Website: apple
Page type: customer-info-address
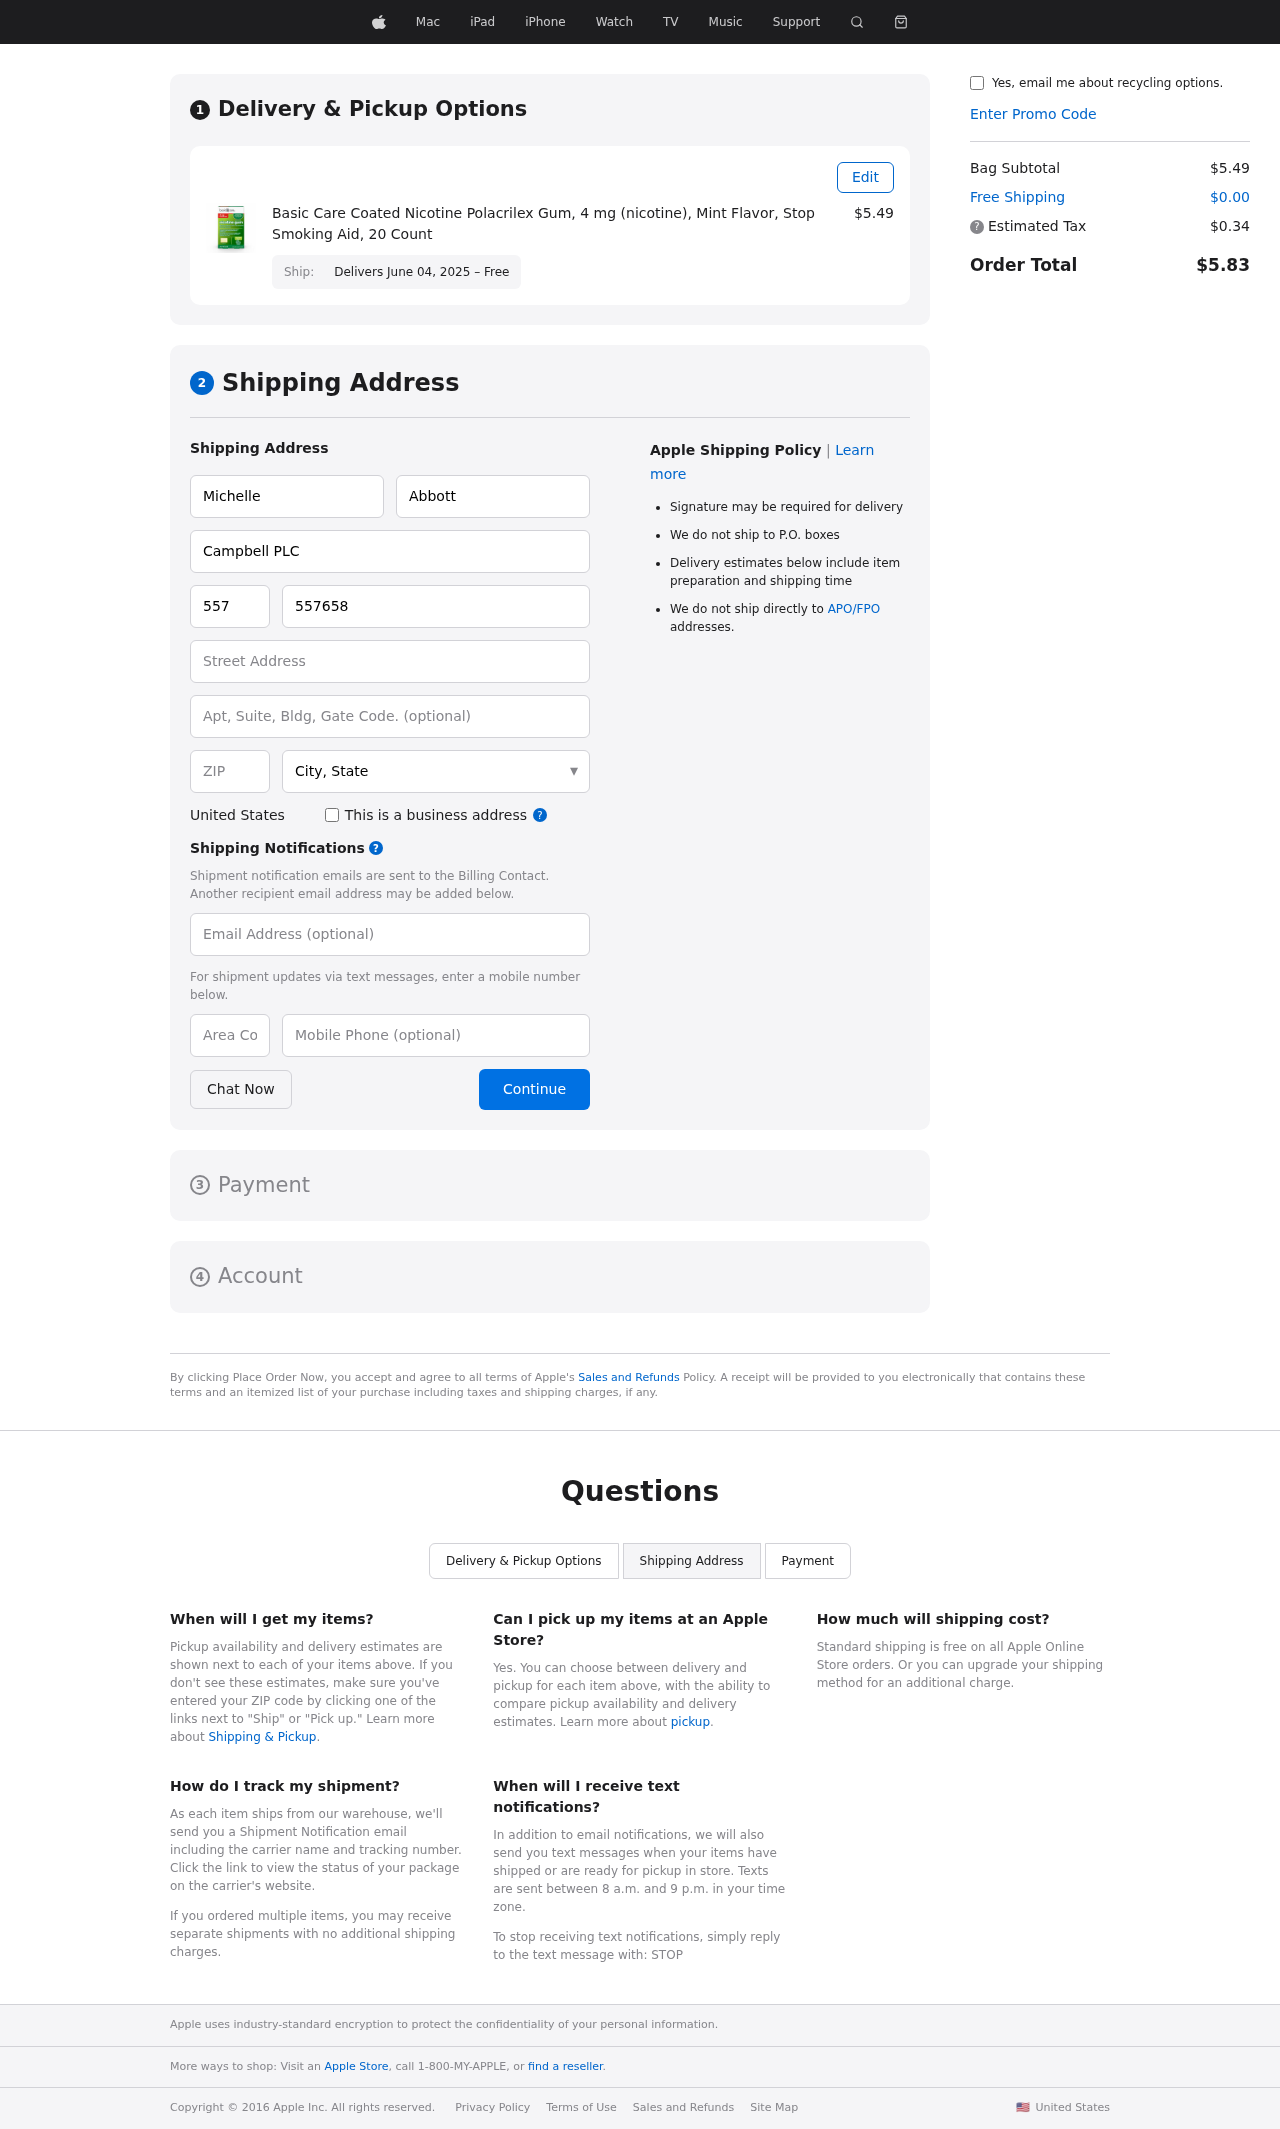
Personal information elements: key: PII_CITY_STATE
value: West Ericland, IL
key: PII_COMPANY
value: Campbell PLC
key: PII_COUNTRY
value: United States
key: PII_EMAIL
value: michelle.abbott@gmail.com
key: PII_FIRSTNAME
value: Michelle
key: PII_LASTNAME
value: Abbott
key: PII_PHONE
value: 5576589011
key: PII_PHONE_ALT
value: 6098422877
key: PII_PHONE_ALT_AREA
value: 609
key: PII_PHONE_AREA
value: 557
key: PII_POSTCODE
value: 69718
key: PII_STREET
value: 9346 Rodriguez Station
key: PII_STREET2
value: Apt. 135
Product elements: key: PRODUCT1_NAME
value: Basic Care Coated Nicotine Polacrilex Gum, 4 mg (nicotine), Mint Flavor, Stop Smoking Aid, 20 Count
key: PRODUCT1_PRICE
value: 5.49
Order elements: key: ORDER_DELIVERY_DATE
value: Delivers June 04, 2025 – Free
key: ORDER_SUBTOTAL
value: $5.49
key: ORDER_SHIPPING_COST
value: $0.00
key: ORDER_TAX
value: $0.34
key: ORDER_TOTAL
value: $5.83